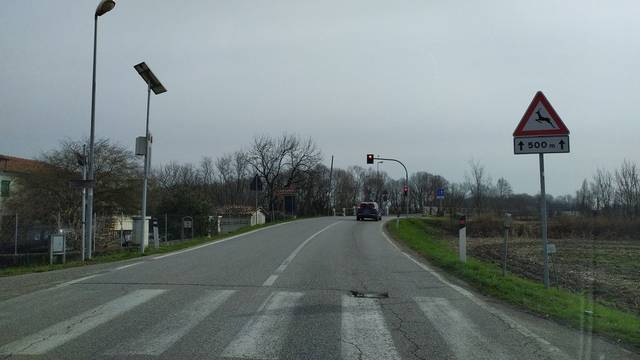
Region: Italy
Coordinates: 45.589, 11.758